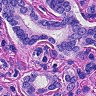
Metastatic tissue present: yes